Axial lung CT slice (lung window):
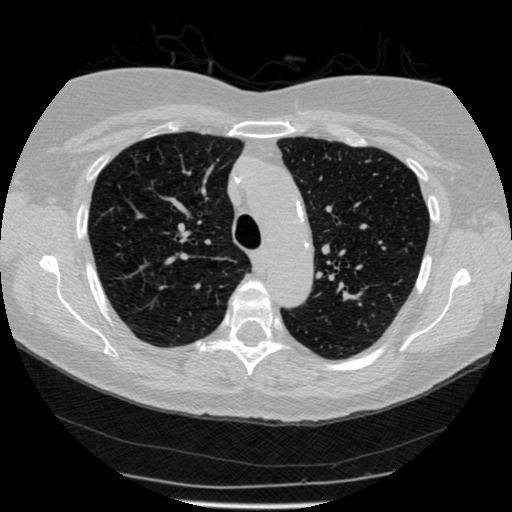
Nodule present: no